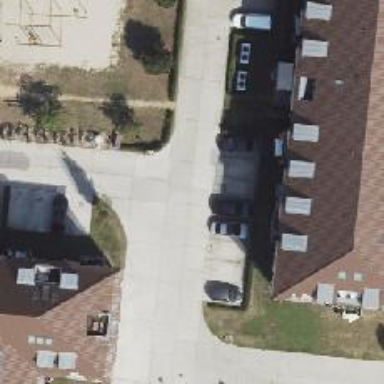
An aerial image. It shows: Living street with concrete surface. Parking is available on the left side of the street.